Field crop: maize
Growth stage: 2
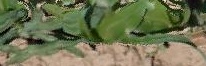
Species: maize